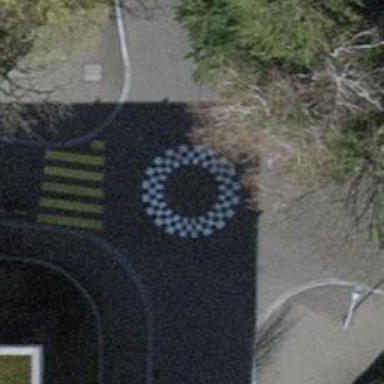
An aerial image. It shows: Rosette traffic calming feature.